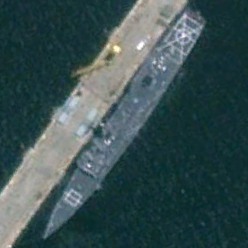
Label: cruiser